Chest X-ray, PA view. Patient: 13 years old, sex F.
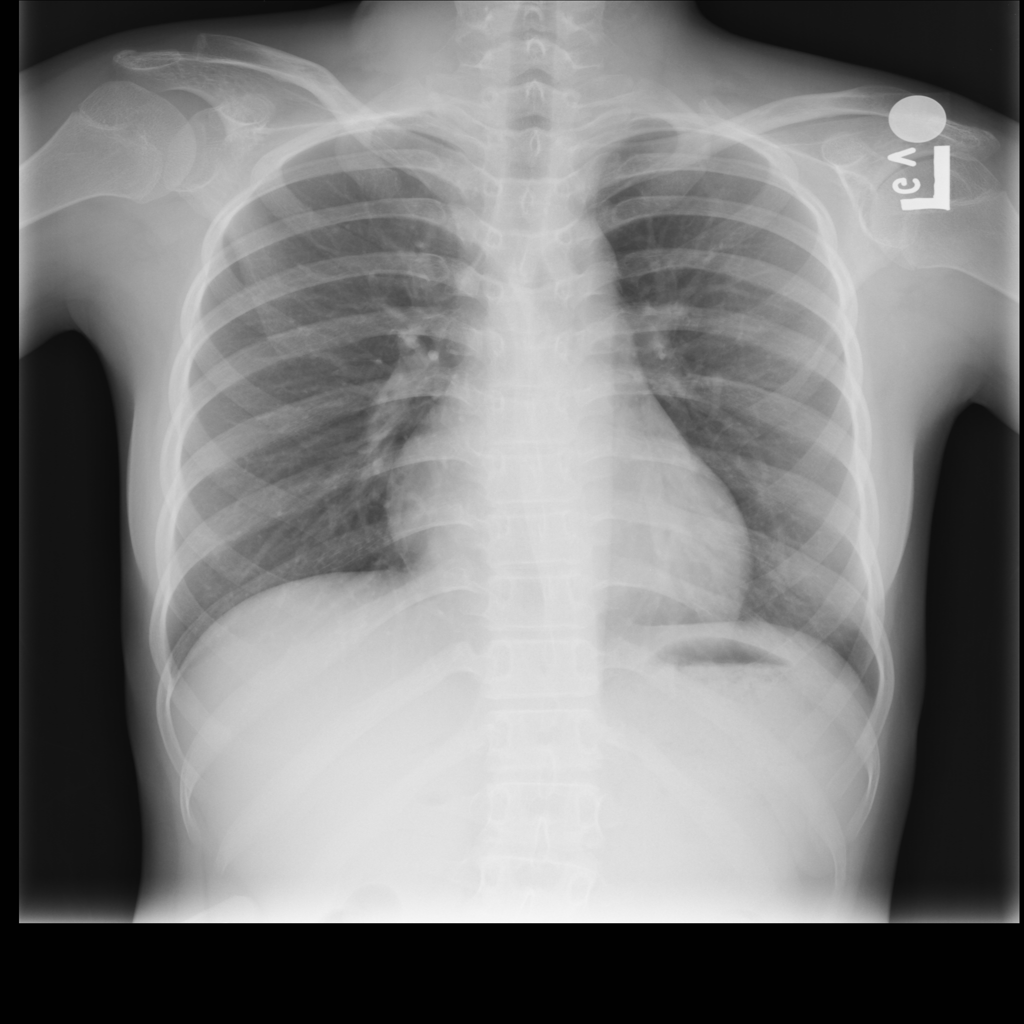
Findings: No Finding